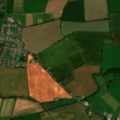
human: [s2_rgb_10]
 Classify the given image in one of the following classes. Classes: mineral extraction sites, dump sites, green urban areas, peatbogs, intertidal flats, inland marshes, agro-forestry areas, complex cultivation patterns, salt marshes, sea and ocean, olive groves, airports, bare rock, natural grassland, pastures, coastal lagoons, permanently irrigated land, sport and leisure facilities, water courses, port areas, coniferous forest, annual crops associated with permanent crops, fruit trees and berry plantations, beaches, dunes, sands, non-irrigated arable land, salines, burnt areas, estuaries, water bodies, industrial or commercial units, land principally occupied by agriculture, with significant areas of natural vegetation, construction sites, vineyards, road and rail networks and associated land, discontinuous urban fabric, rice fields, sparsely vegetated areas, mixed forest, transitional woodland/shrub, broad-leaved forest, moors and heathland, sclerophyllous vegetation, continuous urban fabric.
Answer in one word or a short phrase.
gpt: non-irrigated arable land, pastures, land principally occupied by agriculture, with significant areas of natural vegetation